Question: Considering the following SQLite Table

And the following snippet of code to update a at a , which is working fine.
'''
SQLiteDatabase db = myDbHelper.getReadableDatabase();
ContentValues values = new ContentValues();
values.put("value", "1");
db.update("registro_status", values, "bit=1", null);
'''
How can I set the whole "" column at once using an Array like
'String[] valuearray = {"1","0","1","0","1","0","1","0","1","0","1","0","1","0","1"};'
?
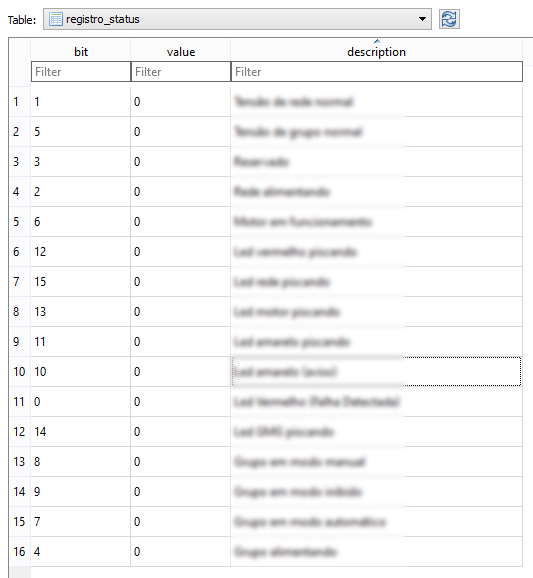
Answer: Basically you can't. However you can speed up your inserts by using one transaction context:
'''
SQLiteDatabase db = myDbHelper.getReadableDatabase();
ContentValues values = new ContentValues();
db.beginTransaction();
try{
int bit = 1;
for (String value: valuearray) {
values.put("value", value);
db.update("registro_status", values, "bit=" +bit++, null);
}
db.setTransactionSuccessful();
} catch(Exception e) {
Log.e("Error in transaction", e.toString());
} finally {
db.endTransaction();
}
'''
This is usually much faster than inserting record by record.
Alternatively, if you feel comfortable with SQL, you could implement an 'INSERT' statement:
'''
String sql = "INSERT OR REPLACE INTO registro_status (bit, value) VALUES ";
int bit = 1;
for (String value: valuearray) {
sql = sql+ "("+ bit +", " +value +"),";
}
// cut last comma and add semi colon
sql = sql.substring (0, sql.length() -1) +";";
db.execSQL(sql);
'''
: please note updates above - I forgot the 'update' ;)